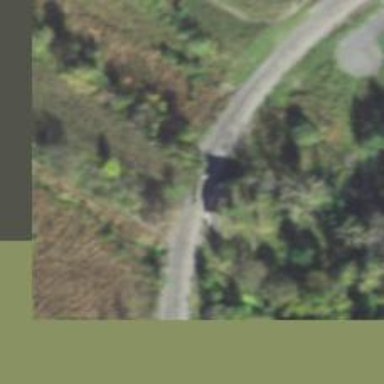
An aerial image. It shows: Bridge supported by abutments.